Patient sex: M
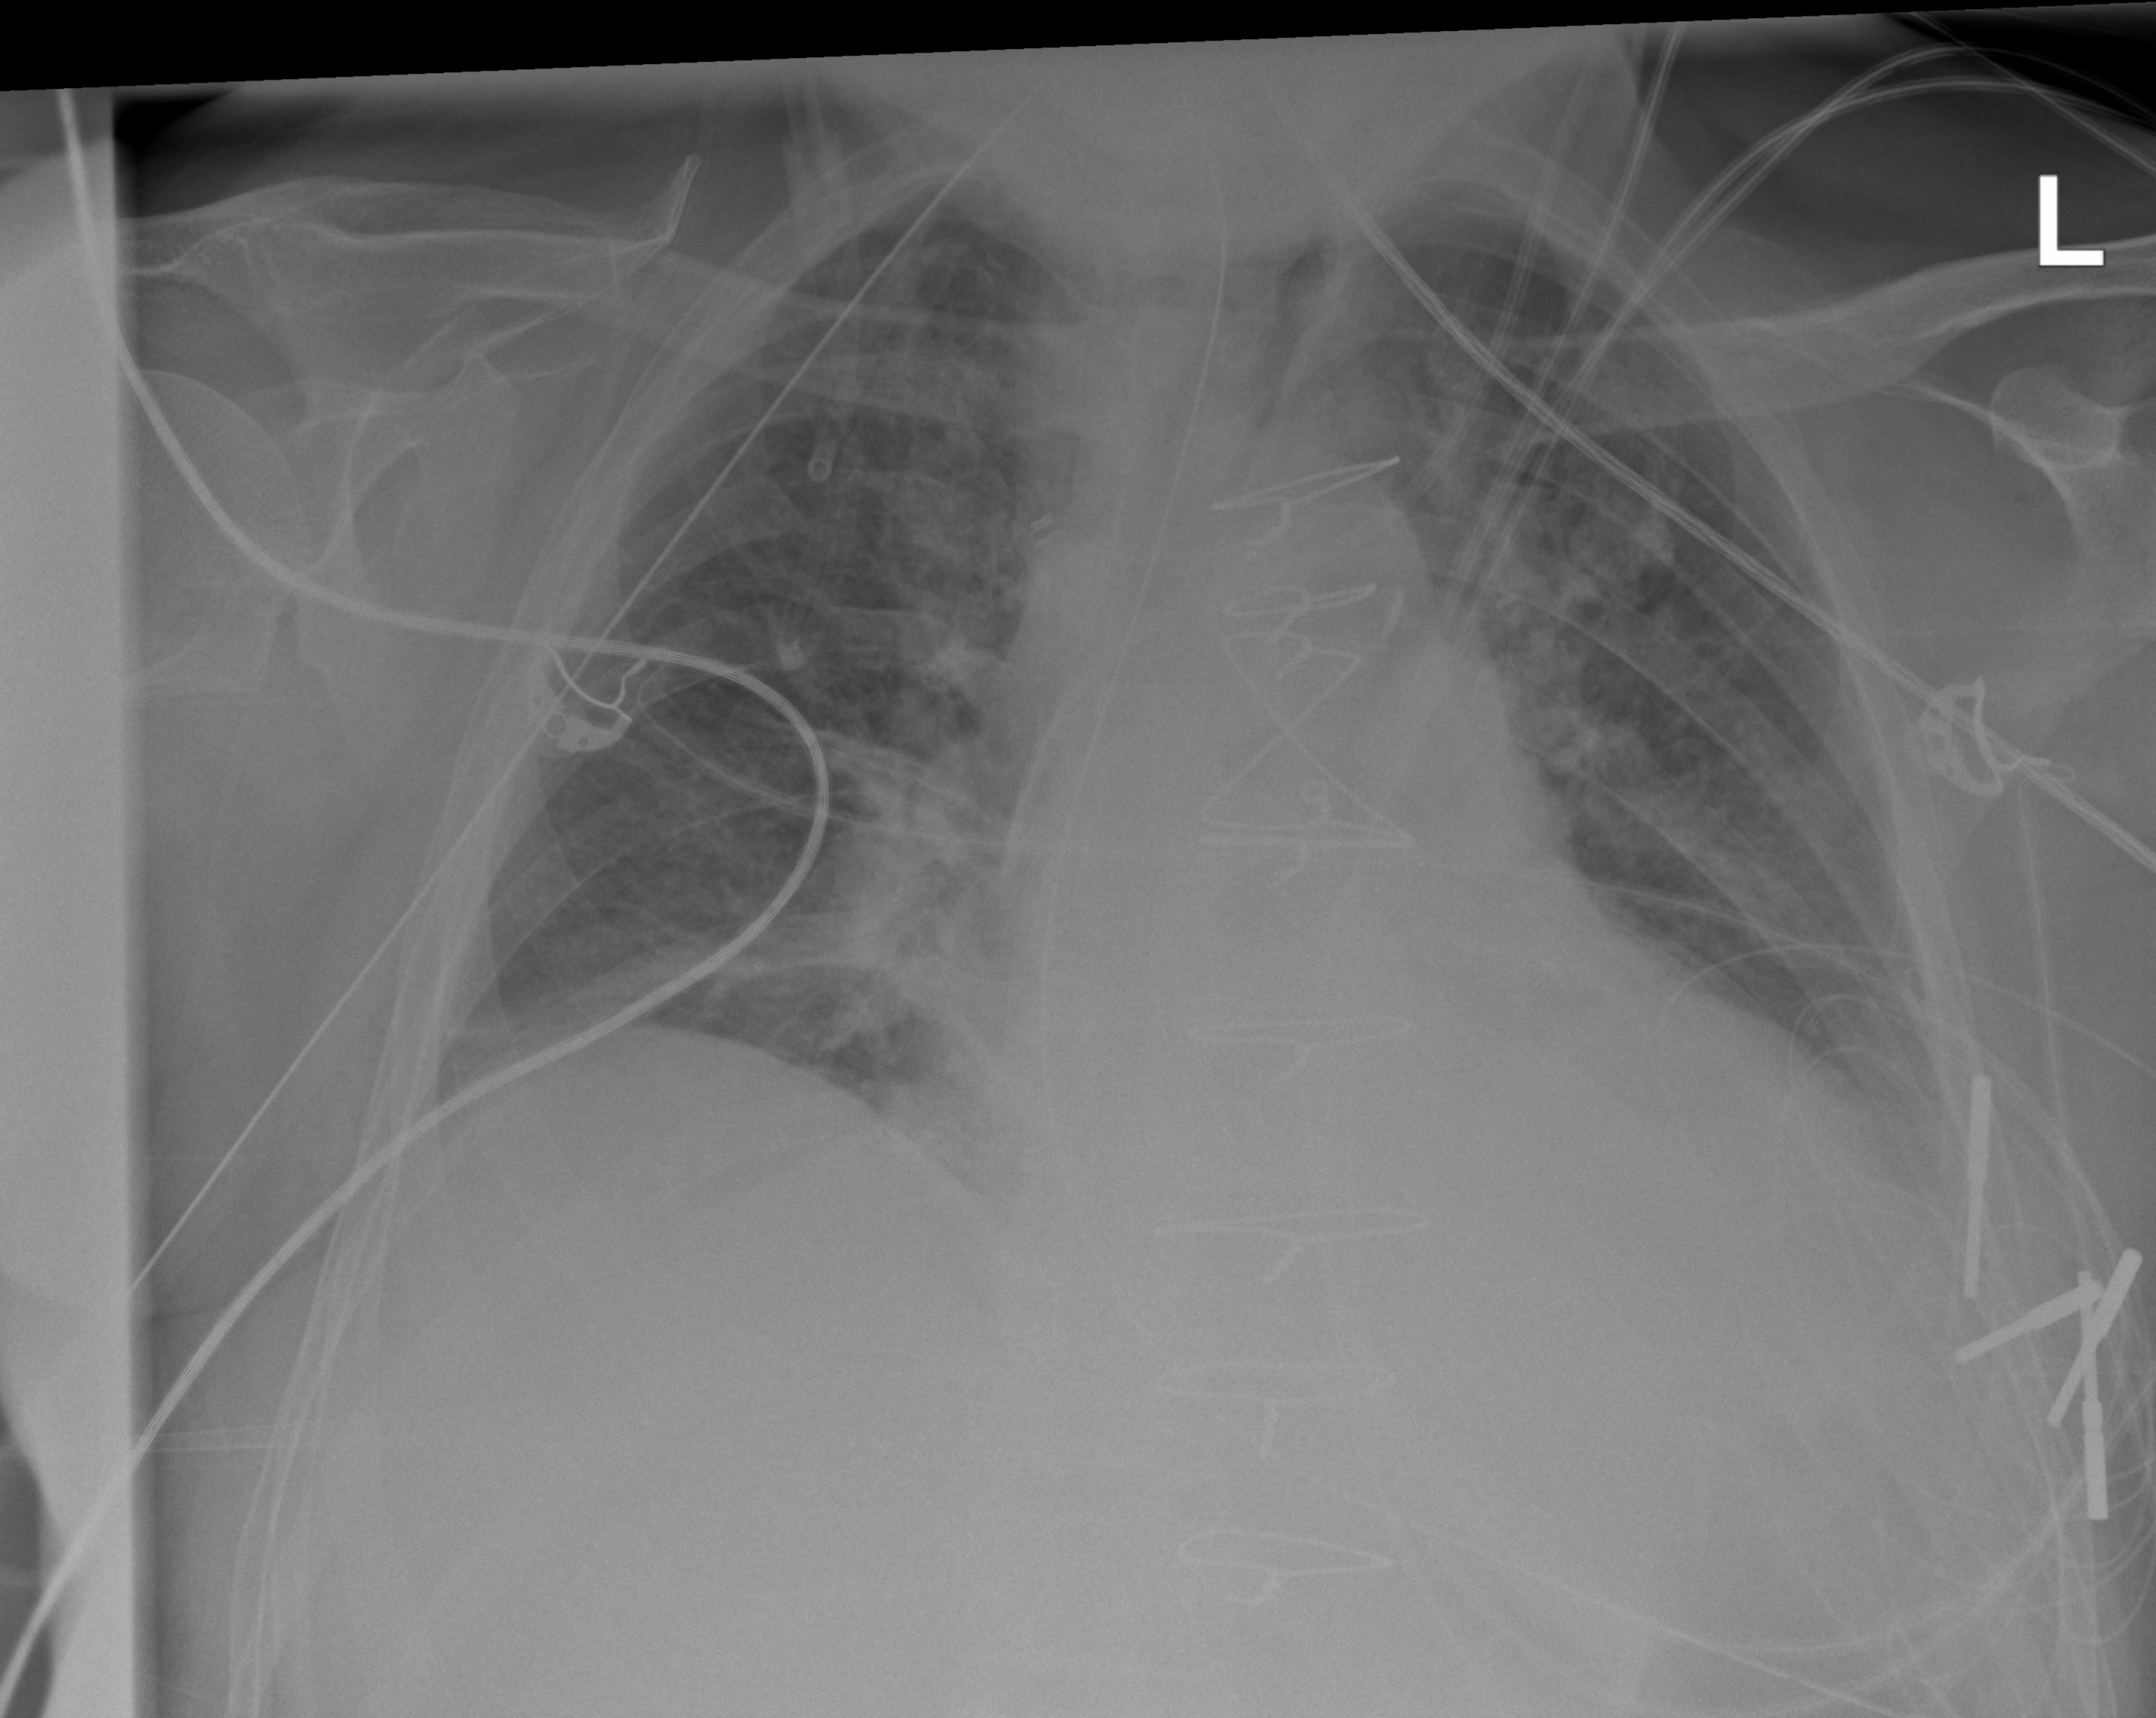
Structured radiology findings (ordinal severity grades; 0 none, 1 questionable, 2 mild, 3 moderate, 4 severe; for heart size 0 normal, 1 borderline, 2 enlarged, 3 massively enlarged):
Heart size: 2
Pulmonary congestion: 2
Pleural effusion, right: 0
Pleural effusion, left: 2
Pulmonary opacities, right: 2
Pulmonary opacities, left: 0
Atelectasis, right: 2
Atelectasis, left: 2